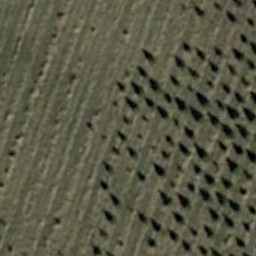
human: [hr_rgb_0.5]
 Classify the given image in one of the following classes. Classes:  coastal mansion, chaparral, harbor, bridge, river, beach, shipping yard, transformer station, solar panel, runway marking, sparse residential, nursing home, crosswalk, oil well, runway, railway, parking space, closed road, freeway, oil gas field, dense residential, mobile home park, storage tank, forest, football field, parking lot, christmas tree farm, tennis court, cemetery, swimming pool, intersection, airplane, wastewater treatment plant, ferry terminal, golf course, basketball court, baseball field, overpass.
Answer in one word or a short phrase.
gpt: christmas tree farm